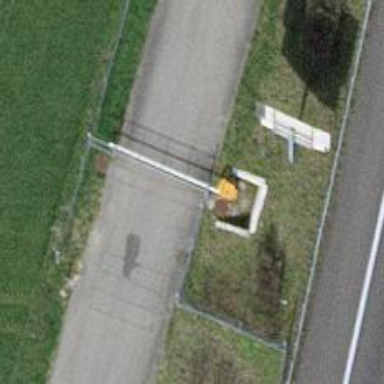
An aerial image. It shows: Gate.